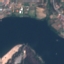
Land use / land cover: River